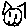
Label: cat